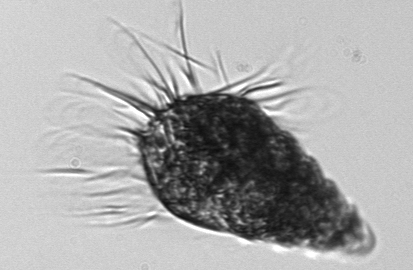
Label: Laboea_strobila